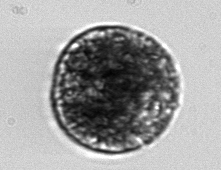
Label: Vicicitus_globosus